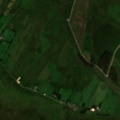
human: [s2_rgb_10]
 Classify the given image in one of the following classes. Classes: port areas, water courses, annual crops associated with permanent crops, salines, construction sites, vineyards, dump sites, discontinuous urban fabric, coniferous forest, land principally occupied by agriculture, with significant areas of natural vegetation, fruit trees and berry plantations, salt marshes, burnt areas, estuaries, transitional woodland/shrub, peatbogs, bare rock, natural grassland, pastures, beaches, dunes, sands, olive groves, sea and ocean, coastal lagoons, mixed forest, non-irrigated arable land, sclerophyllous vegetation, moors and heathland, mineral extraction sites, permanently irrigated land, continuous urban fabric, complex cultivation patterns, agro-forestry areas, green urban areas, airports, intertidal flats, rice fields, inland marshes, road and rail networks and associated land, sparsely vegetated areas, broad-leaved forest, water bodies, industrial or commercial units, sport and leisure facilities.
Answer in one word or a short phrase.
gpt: land principally occupied by agriculture, with significant areas of natural vegetation, moors and heathland, transitional woodland/shrub